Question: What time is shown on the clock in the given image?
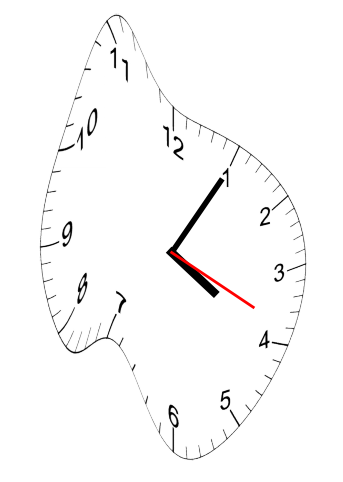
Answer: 04:05:19